Question: I would like to move position a bit to the left of my jQuery UI suggestion list. Here function and everything work very fine
Unfortunately I have no idea how to move that list a bit to left align left about 10px the page is responsive that is why scared that how to move left.
I think this is the documentation: <URL>.

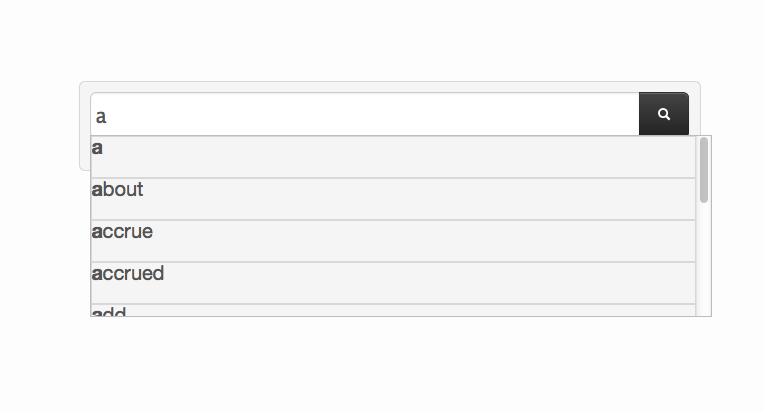
Answer: you can add 'margin-left: -11px;' in to the list DIV